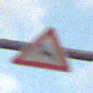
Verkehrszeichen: WildwechselRechts
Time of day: MorningAfternoon
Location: Outdoor (Suburban)
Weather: Overcast
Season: NotSpecified
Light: Natural